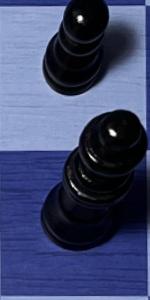
Label: Queen_Black